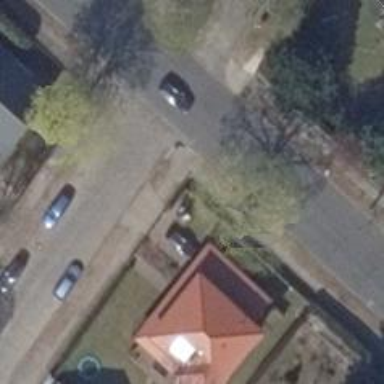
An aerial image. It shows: Residential road with separate sidewalk.